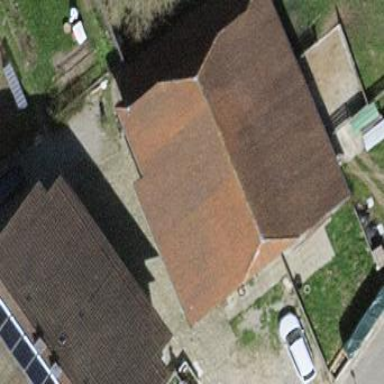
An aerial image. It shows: Rural barn.